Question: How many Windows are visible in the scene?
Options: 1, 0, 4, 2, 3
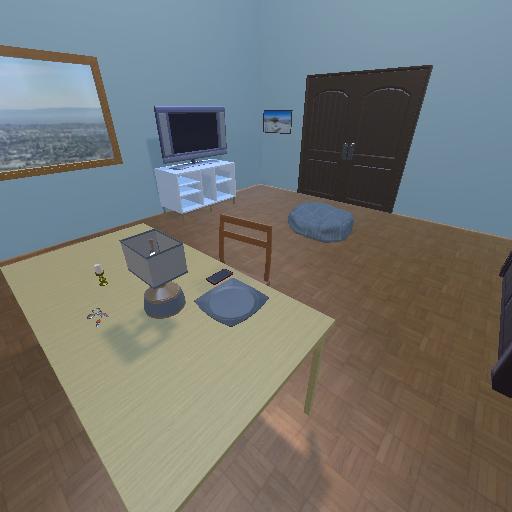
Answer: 1